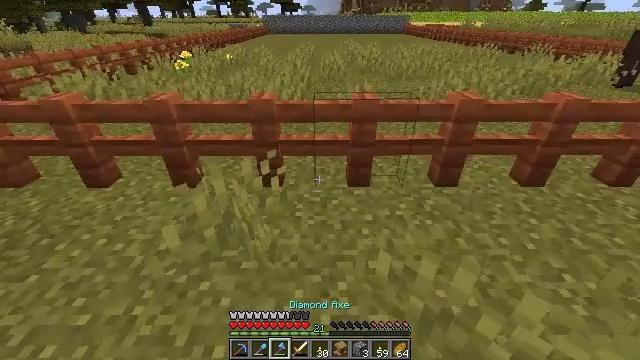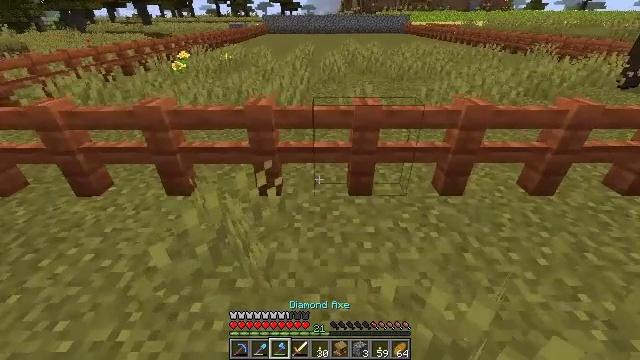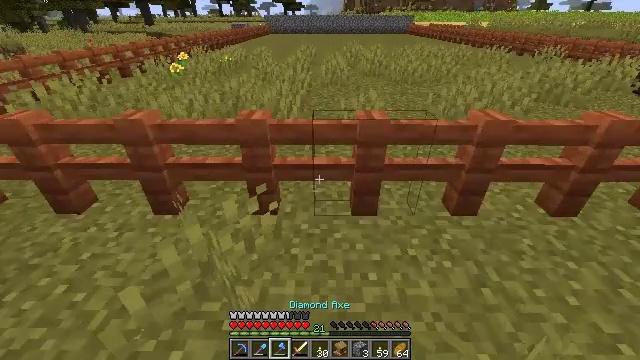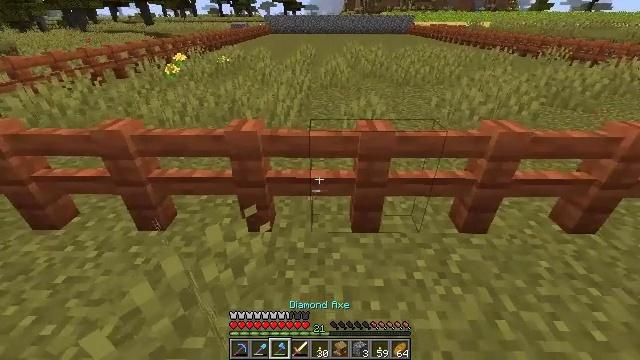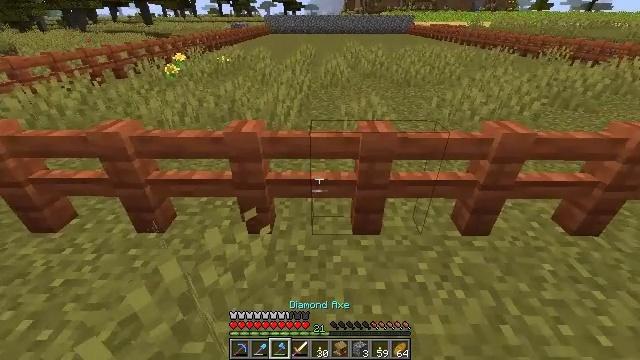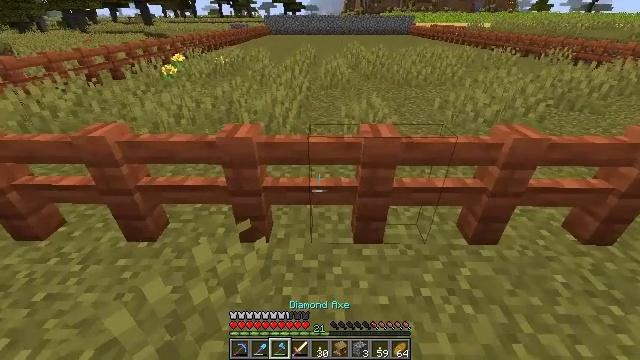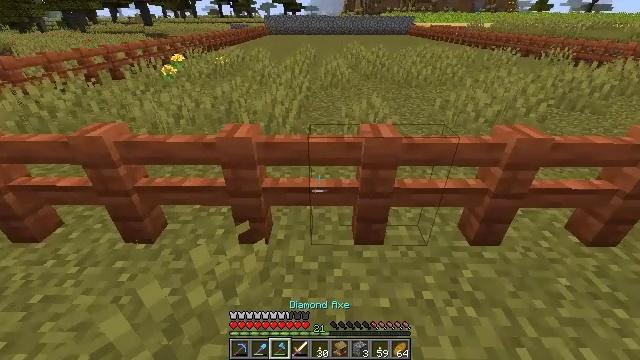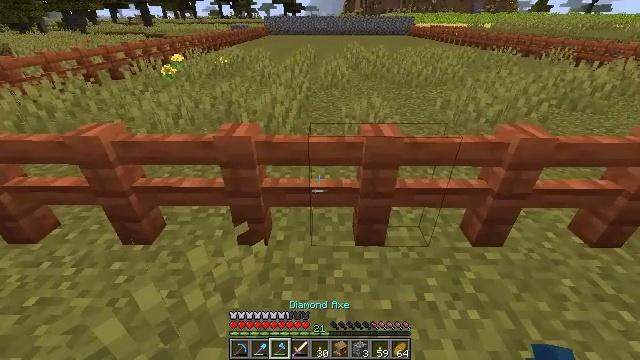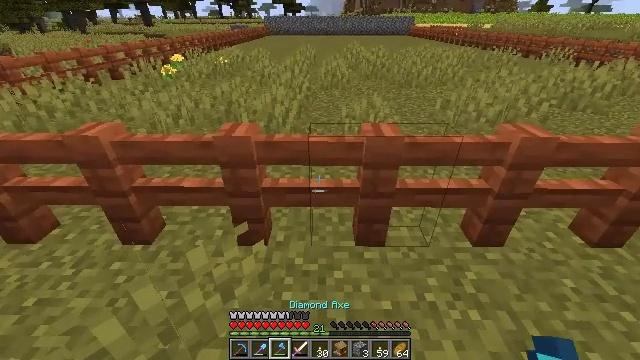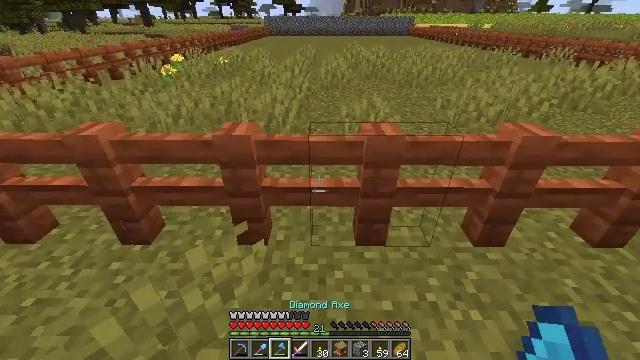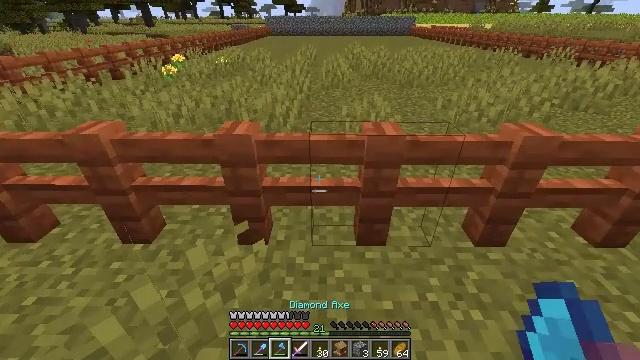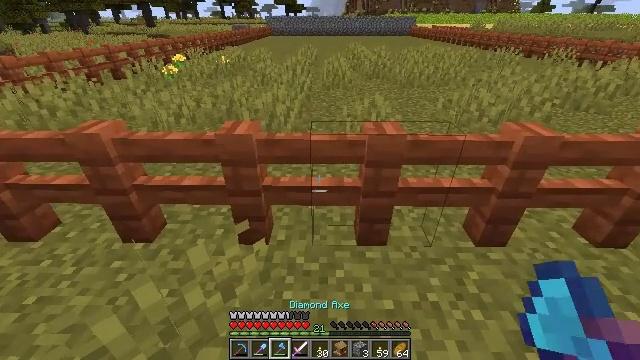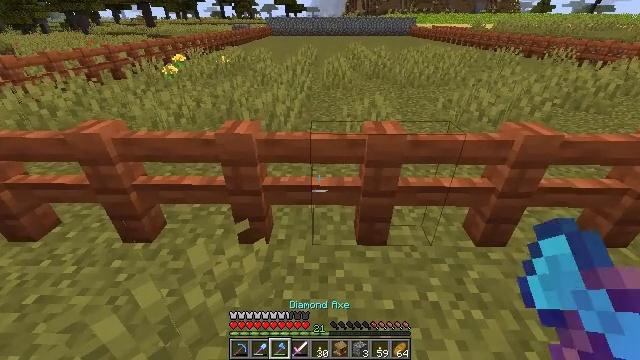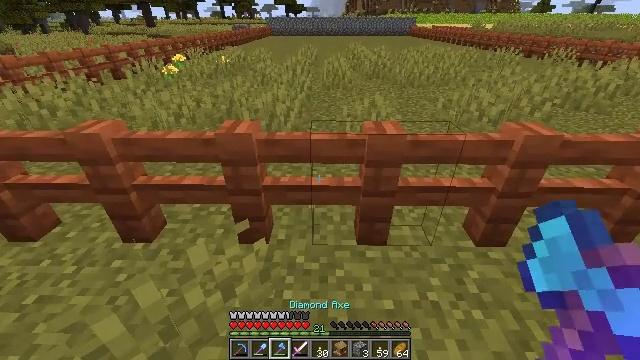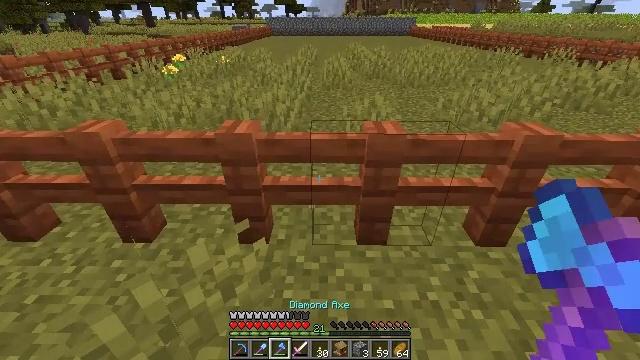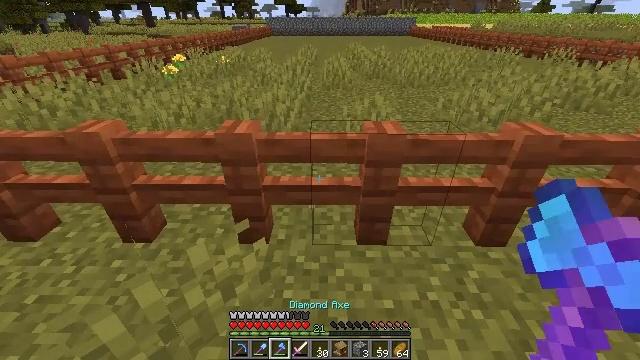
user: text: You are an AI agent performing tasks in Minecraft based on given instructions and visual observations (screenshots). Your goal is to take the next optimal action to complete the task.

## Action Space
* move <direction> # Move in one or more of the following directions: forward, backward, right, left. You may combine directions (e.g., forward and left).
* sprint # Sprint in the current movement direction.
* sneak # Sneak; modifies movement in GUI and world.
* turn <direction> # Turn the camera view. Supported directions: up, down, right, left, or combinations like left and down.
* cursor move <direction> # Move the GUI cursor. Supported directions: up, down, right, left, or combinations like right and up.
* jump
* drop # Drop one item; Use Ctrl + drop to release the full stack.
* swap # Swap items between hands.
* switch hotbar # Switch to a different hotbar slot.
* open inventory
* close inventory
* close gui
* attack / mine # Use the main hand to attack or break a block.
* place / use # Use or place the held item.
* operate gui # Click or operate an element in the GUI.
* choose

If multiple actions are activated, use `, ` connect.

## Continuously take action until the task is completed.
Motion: motion action
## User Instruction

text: Attack the acacia fence to break it.
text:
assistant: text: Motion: move forward
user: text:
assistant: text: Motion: move forward
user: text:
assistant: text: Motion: move forward
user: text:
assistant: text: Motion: no_op
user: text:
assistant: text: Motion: no_op
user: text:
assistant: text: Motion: no_op
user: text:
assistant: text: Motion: no_op
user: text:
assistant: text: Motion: no_op
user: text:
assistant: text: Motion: no_op
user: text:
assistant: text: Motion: no_op
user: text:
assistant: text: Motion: no_op
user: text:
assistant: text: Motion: no_op
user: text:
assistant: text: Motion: no_op
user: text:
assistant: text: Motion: no_op
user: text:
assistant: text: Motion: no_op
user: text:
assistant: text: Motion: no_op
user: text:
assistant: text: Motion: no_op
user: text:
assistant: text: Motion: no_op
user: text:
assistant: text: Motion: no_op
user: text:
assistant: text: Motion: no_op
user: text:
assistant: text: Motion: no_op
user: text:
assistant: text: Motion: no_op
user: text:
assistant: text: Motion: no_op
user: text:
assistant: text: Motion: no_op
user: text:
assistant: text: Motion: no_op
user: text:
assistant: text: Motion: no_op
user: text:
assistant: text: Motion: no_op
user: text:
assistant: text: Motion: no_op
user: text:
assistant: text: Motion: move forward
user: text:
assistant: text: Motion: move forward